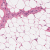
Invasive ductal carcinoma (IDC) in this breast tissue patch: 0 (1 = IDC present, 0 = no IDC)